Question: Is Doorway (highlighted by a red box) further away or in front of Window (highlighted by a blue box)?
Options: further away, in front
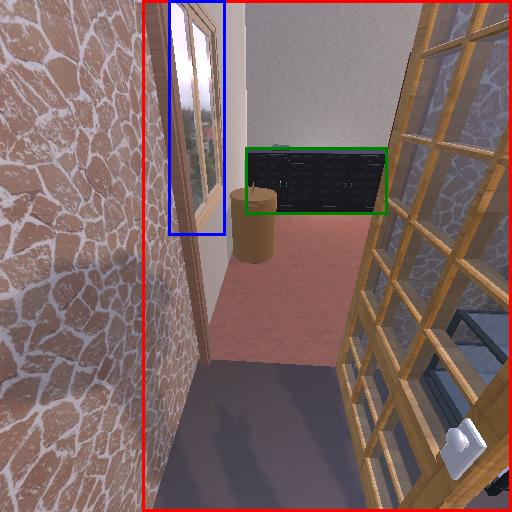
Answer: further away